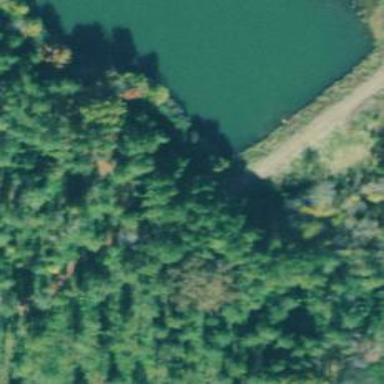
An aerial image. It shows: Dam across waterway.